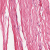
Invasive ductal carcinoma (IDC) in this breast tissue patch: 0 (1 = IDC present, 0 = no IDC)